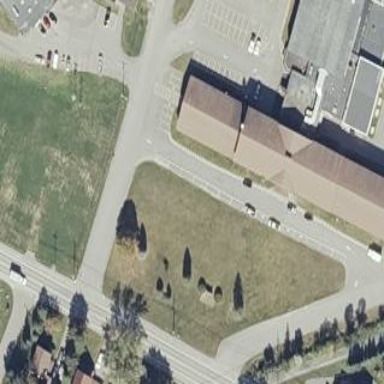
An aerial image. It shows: School building.